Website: ulta-beauty
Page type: address-validator
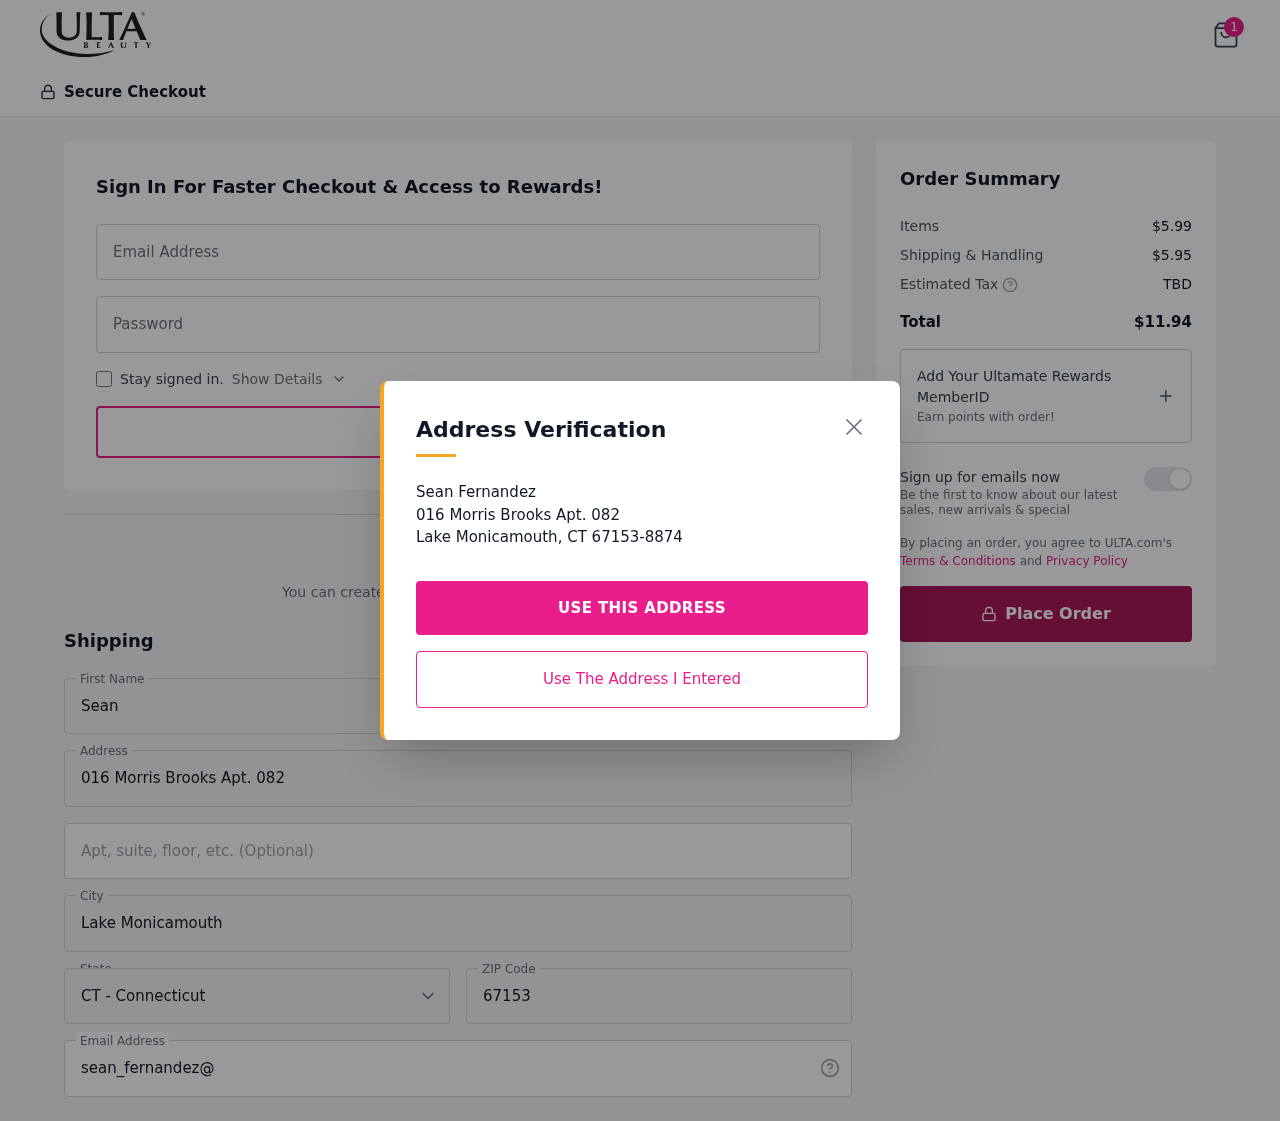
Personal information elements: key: PII_CITY
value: Lake Monicamouth
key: PII_EMAIL
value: sean_fernandez@yahoo.com
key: PII_FIRSTNAME
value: Sean
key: PII_LASTNAME
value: Fernandez
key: PII_POSTCODE
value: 67153
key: PII_STATE_ABBR
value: CT
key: PII_STREET
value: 016 Morris Brooks Apt. 082
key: PII_STREET2
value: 016 Morris Brooks Apt. 082
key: PII_FULLNAME2
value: Sean Fernandez
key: PII_CITY2
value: Lake Monicamouth
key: PII_STATE_ABBR2
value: CT
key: PII_POSTCODE_FULL
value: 67153
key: PII_POSTCODE_EXT
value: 8874
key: PII_LOCATION17_POSTCODE_EXT
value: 6715
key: PII_POSTCODE_NUMERIC
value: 67153
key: PII_POSTCODE_EXT_NUMERIC
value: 8874
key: PII_LOCATION17_POSTCODE_EXT_NUMERIC
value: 6715
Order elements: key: ORDER_NUM_ITEMS
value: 1
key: ORDER_SUBTOTAL
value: $5.99
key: ORDER_SHIPPING_COST
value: $5.95
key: ORDER_TOTAL
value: $11.94